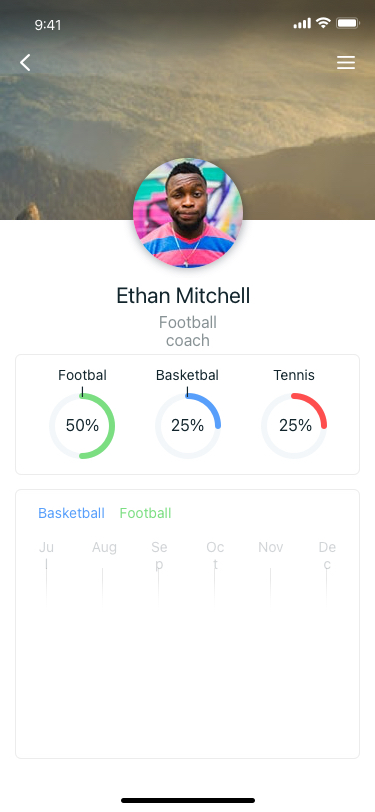
Text in this UI design:
Ethan Mitchell
Football coach
50%
Football
25%
Basketball
25%
Tennis
Jul
Aug
Sep
Oct
Nov
Dec
Football
Basketball